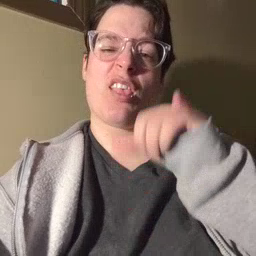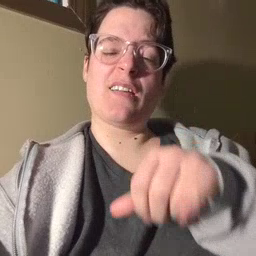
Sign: that